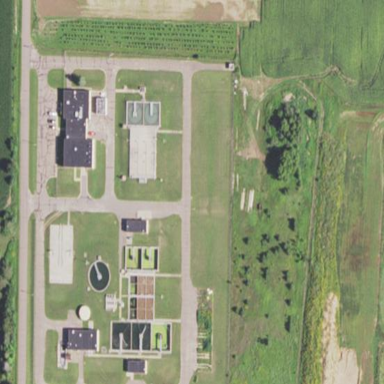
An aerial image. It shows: View of wastewater plant.